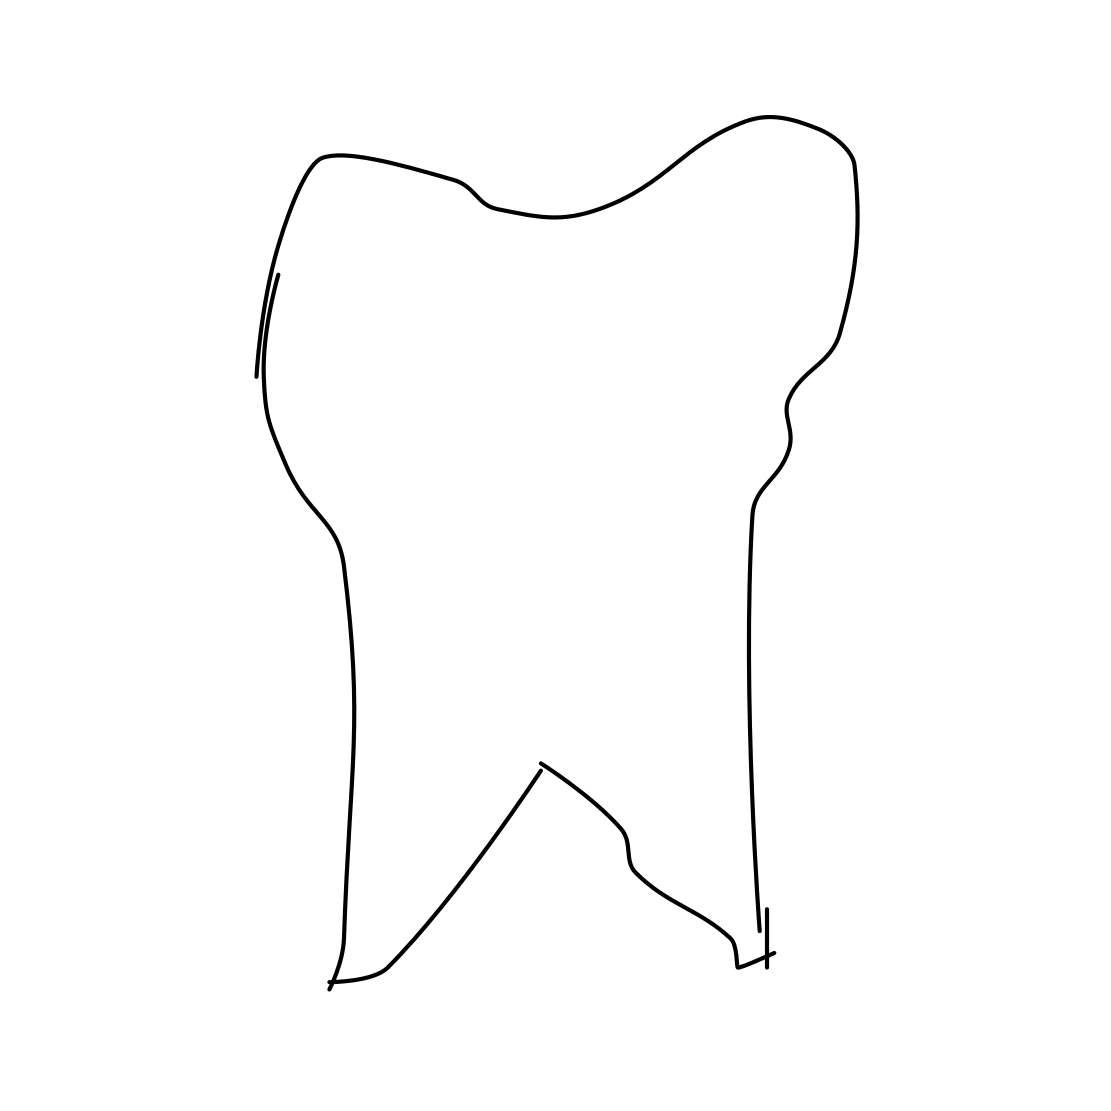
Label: tooth